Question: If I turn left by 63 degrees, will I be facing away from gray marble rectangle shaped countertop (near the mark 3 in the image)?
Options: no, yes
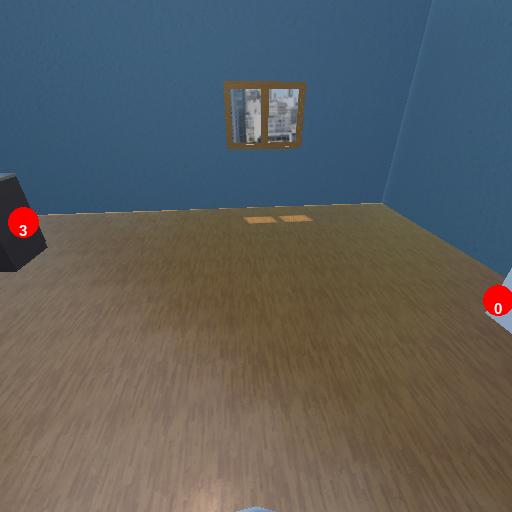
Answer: no